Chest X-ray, PA view. Patient: 50 years old, sex M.
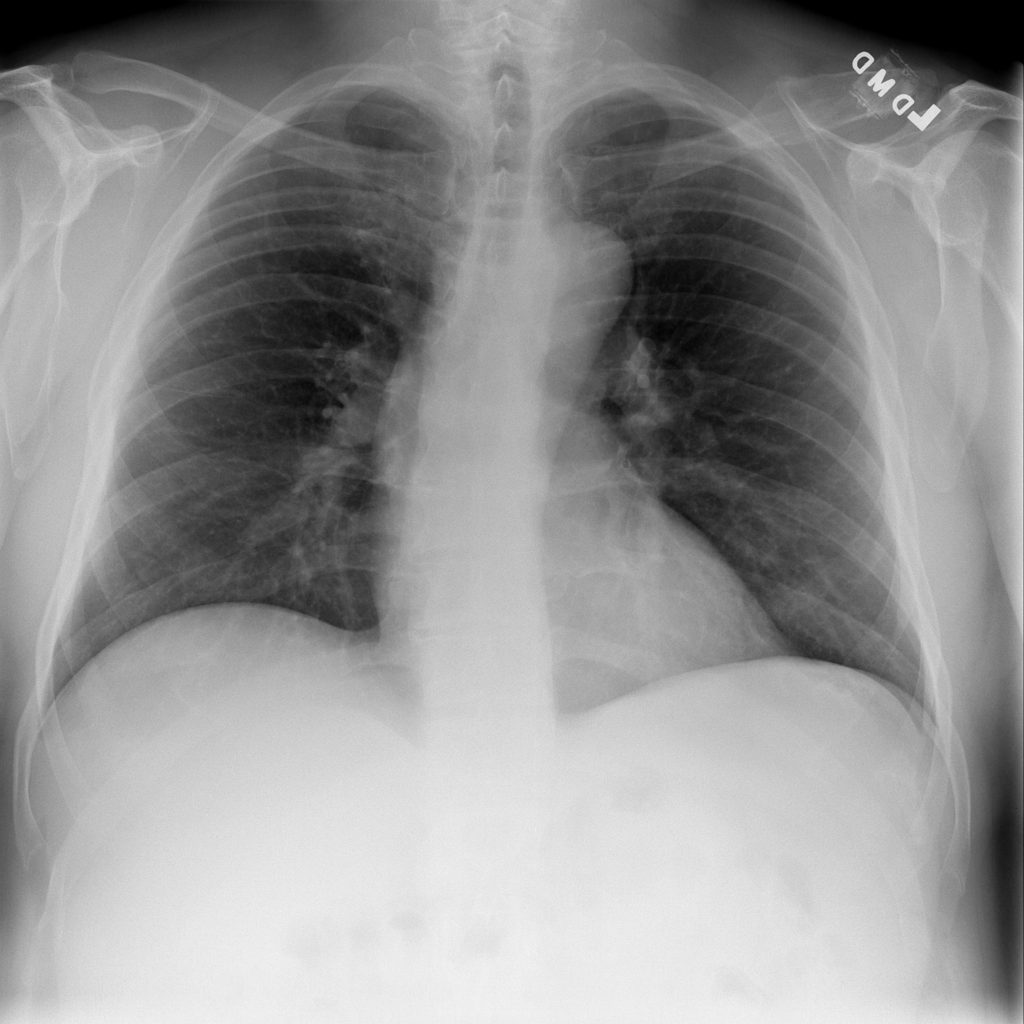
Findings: No Finding